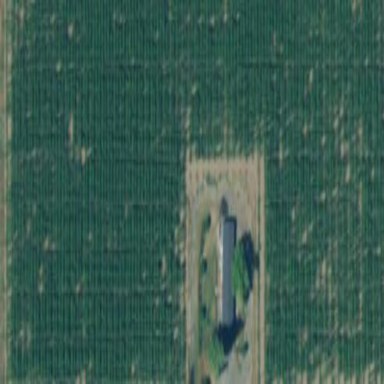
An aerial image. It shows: Orchard.